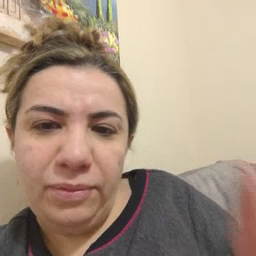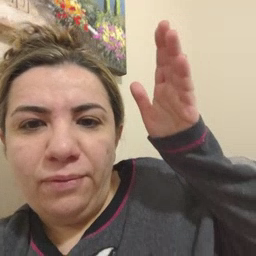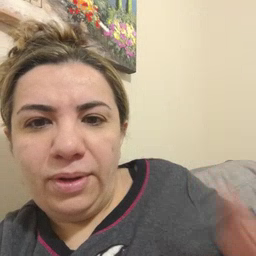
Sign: beside